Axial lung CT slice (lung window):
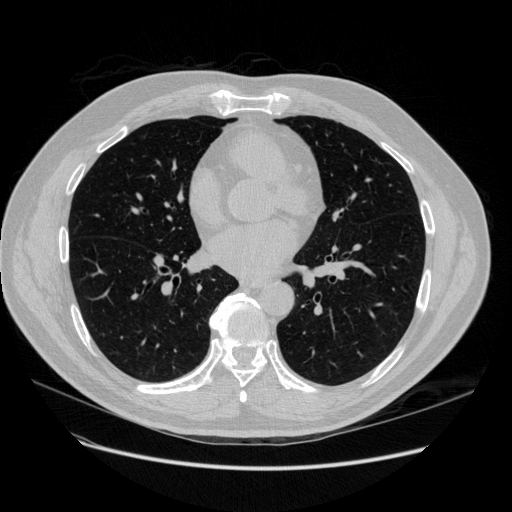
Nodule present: no